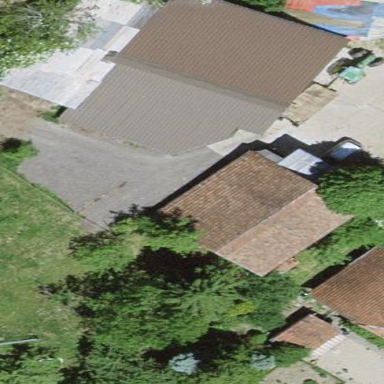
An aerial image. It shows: Shed.